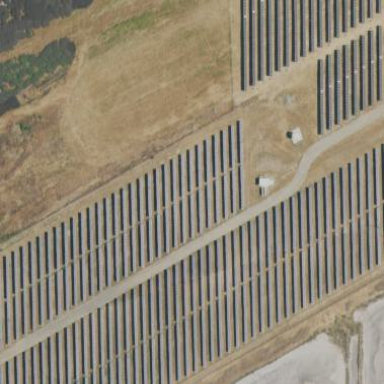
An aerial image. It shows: Solar power plant utilizing photovoltaic technology to produce electricity.